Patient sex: F
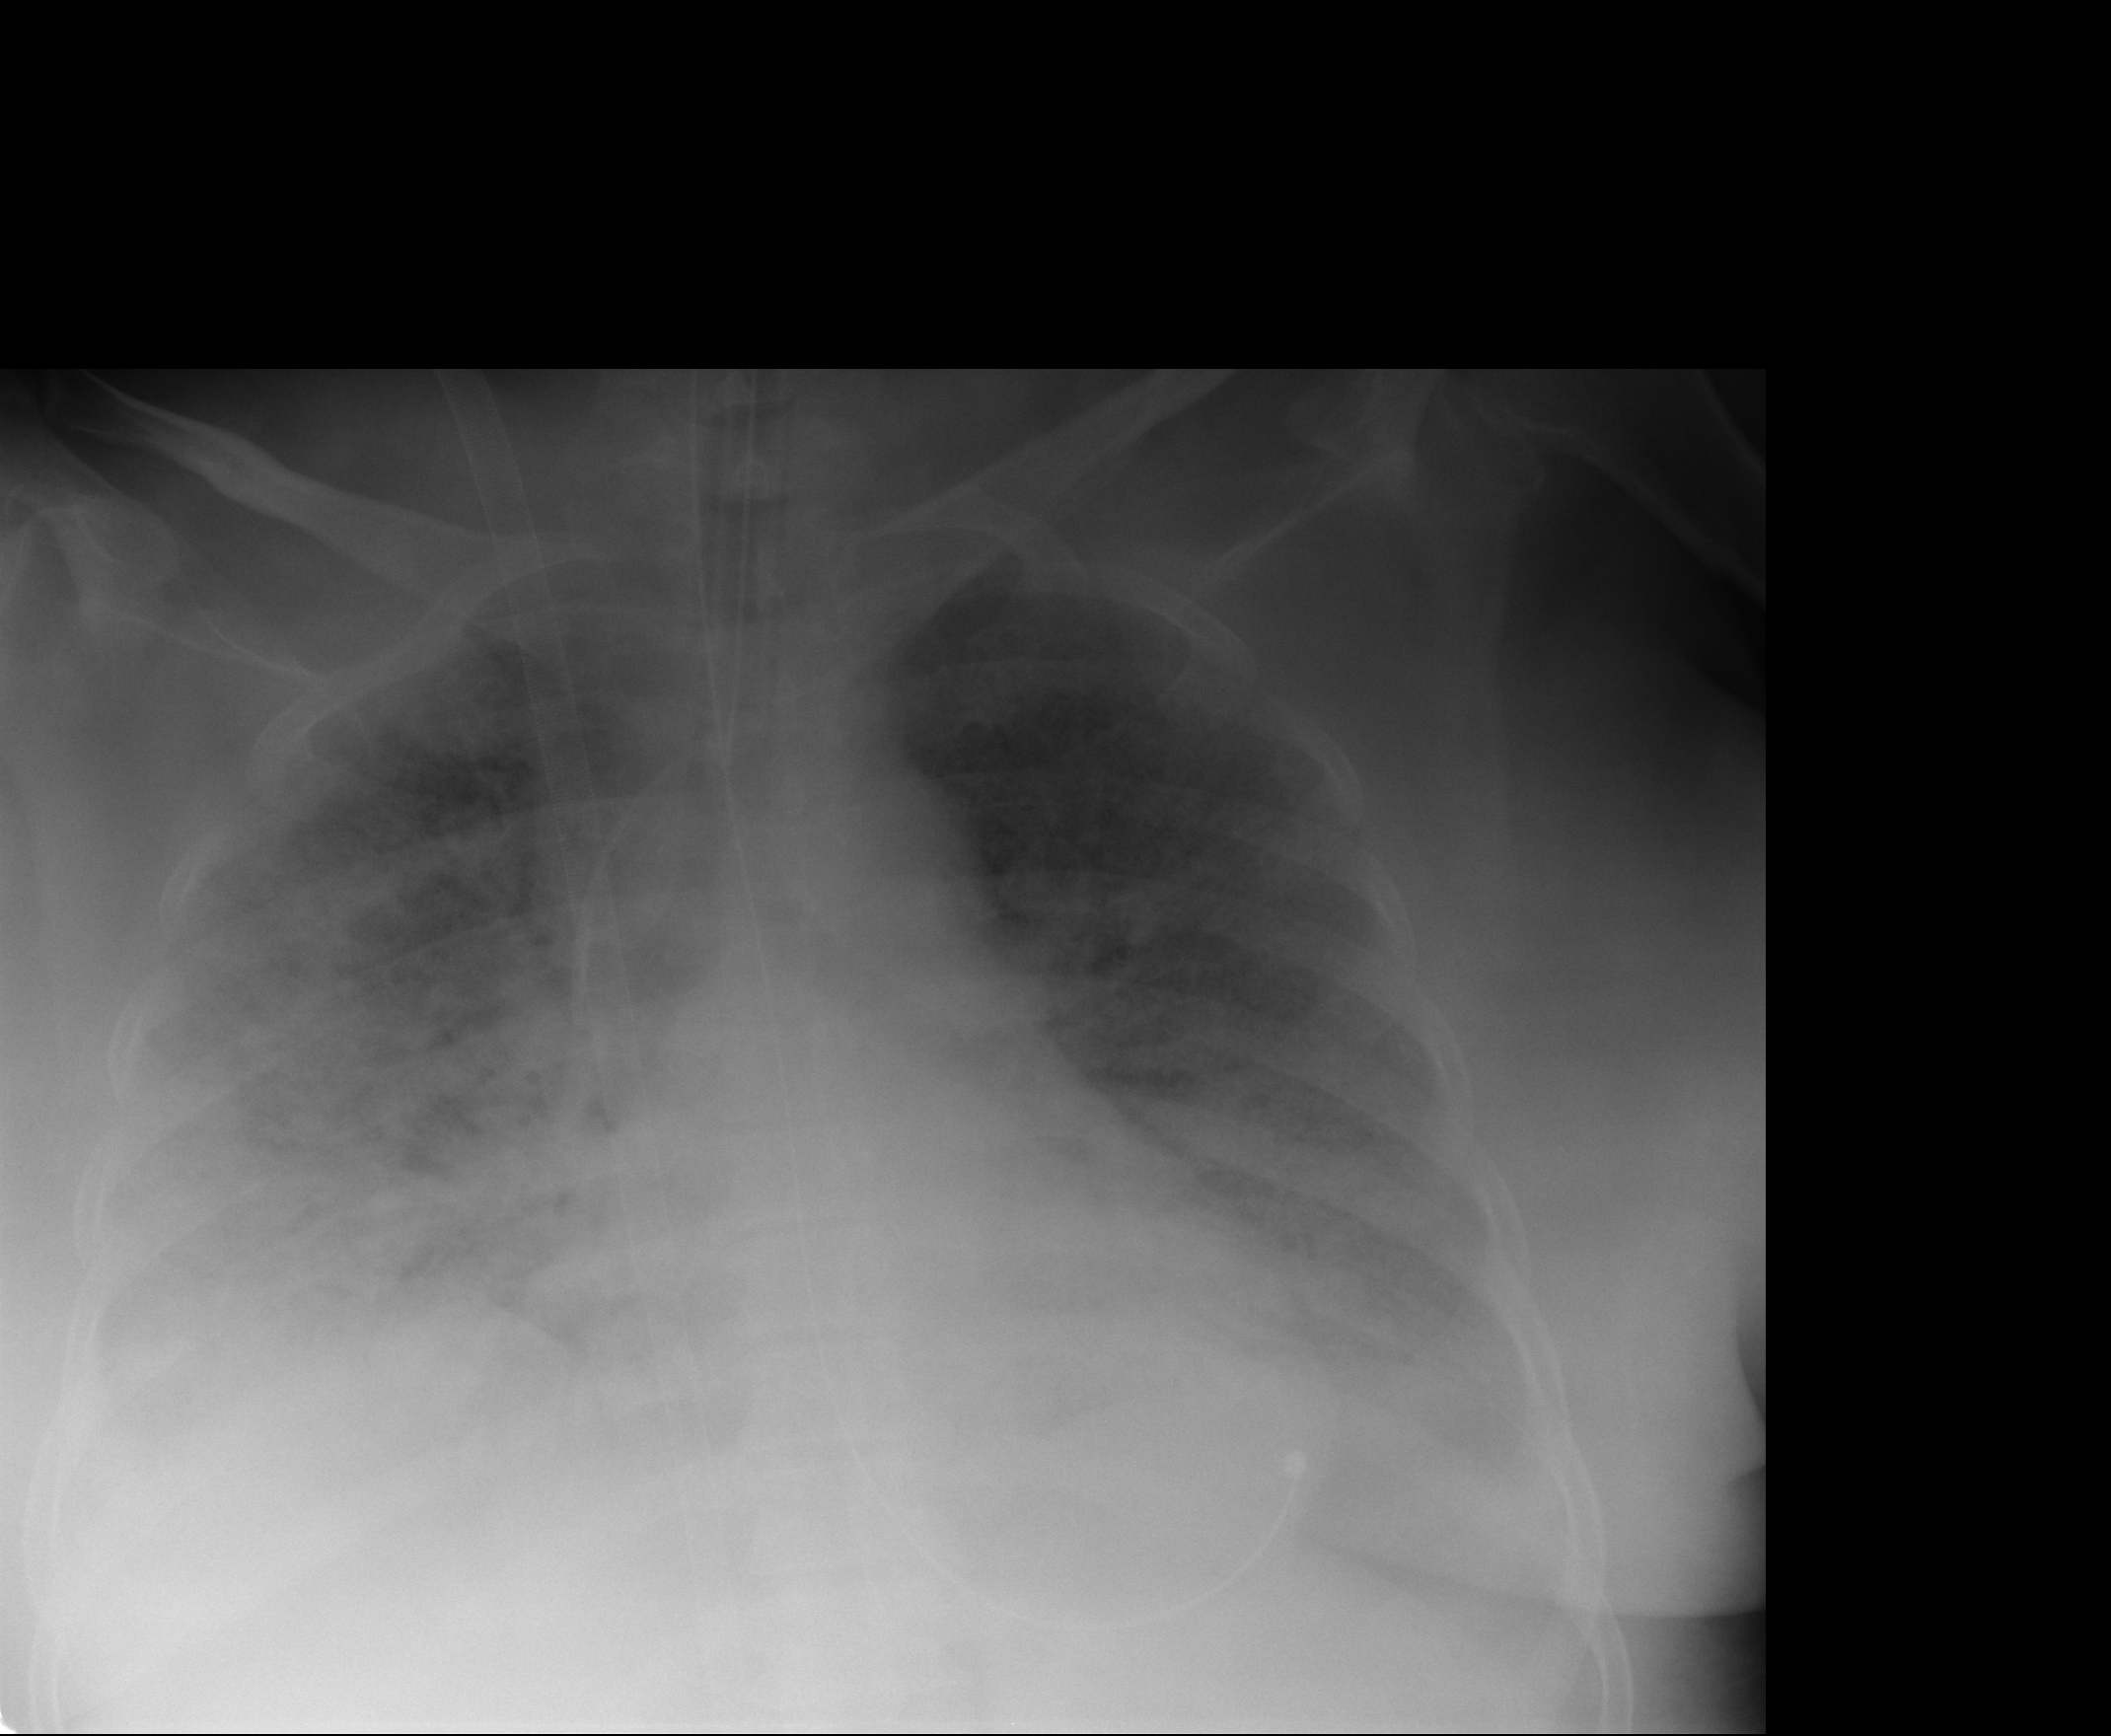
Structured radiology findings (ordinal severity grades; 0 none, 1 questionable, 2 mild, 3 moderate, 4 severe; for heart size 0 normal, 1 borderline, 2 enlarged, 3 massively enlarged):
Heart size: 2
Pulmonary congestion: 4
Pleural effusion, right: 3
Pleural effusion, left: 1
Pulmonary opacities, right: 4
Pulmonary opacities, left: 3
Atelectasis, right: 3
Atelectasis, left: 3